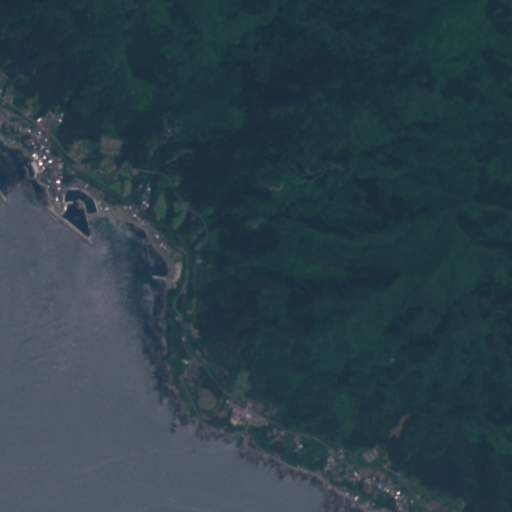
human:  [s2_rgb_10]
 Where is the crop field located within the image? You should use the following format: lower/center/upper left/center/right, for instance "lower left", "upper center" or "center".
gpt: The crop field is located in the lower right of the image.
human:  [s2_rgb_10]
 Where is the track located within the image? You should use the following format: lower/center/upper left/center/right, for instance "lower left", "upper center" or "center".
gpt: The track is located in the lower center of the image.
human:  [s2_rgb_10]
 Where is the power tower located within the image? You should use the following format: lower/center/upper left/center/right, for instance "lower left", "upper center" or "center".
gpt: There is no power tower in the image.